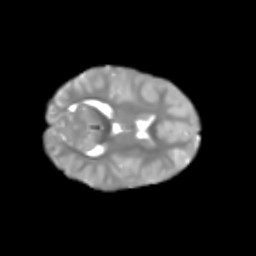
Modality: T2w
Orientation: axial
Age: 5
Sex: female
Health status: healthy